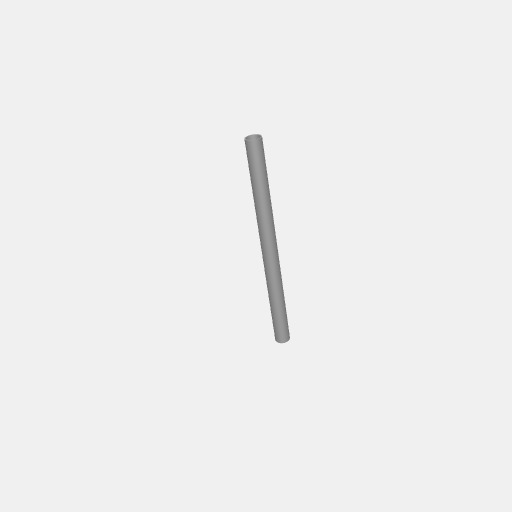
Part: AluminumTube12ID14OD200